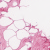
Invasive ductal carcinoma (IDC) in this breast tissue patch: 0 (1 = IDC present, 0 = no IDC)